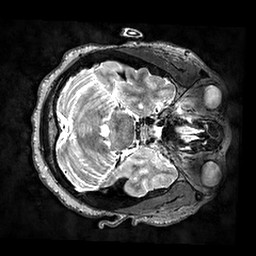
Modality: T2w
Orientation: axial
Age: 33
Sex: female
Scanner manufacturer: siemens
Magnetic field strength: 3 T
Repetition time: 3.2 s
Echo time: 0.564 s